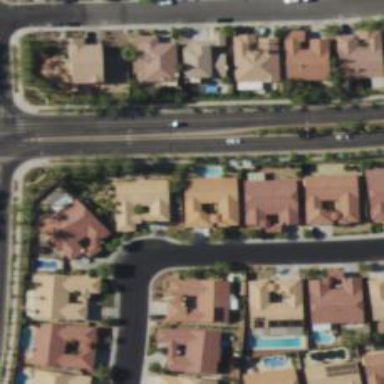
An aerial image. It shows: Residential road.